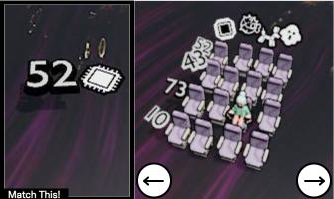
Task: seats
Answer: no